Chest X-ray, PA view. Patient: 38 years old, sex M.
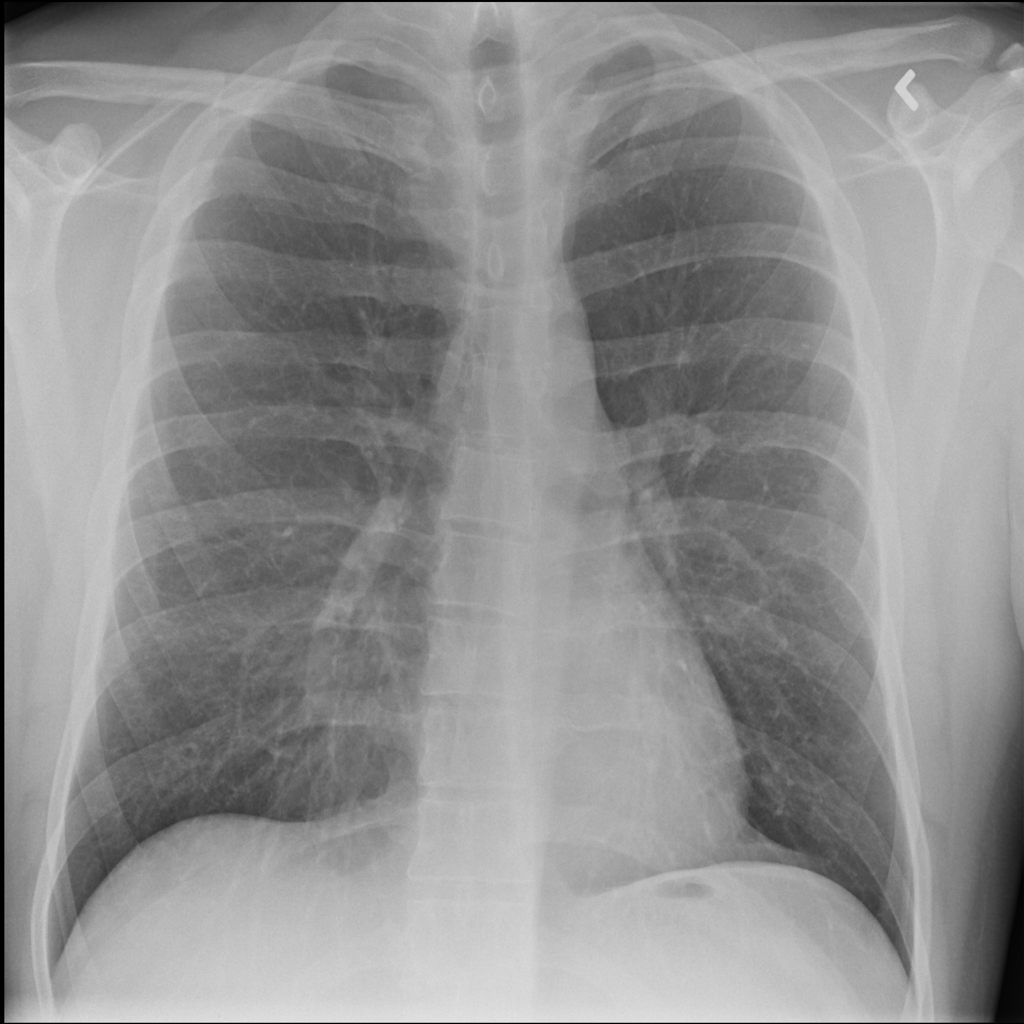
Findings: No Finding